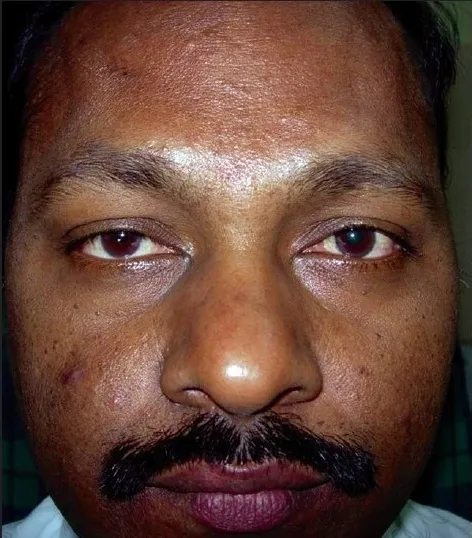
Postoperative photograph of the face showing improved cosmesis.
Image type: medical_photograph (other_medical_photograph)